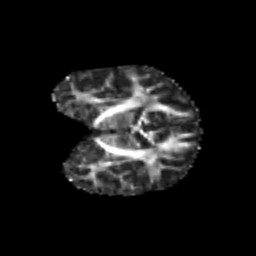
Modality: FA
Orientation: coronal
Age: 7
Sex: male
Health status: healthy